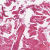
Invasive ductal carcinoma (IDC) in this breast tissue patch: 0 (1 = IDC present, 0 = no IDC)